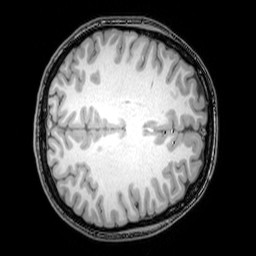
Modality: T1w
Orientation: axial
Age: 22
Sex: female
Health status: healthy
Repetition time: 0.081 s
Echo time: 0.037 s